Question: I had a doubt regarding parallel activities that occur in the system. How can we represent those in the diagram? Is there always a need of fork or the decision element can also be used?
Eg.: The user can choose among "Add Book" , "Search Book", "Search User" and "Update profile". So after the user logs in the system he can choose among the above operations.
Below is the image of my activity diagram.
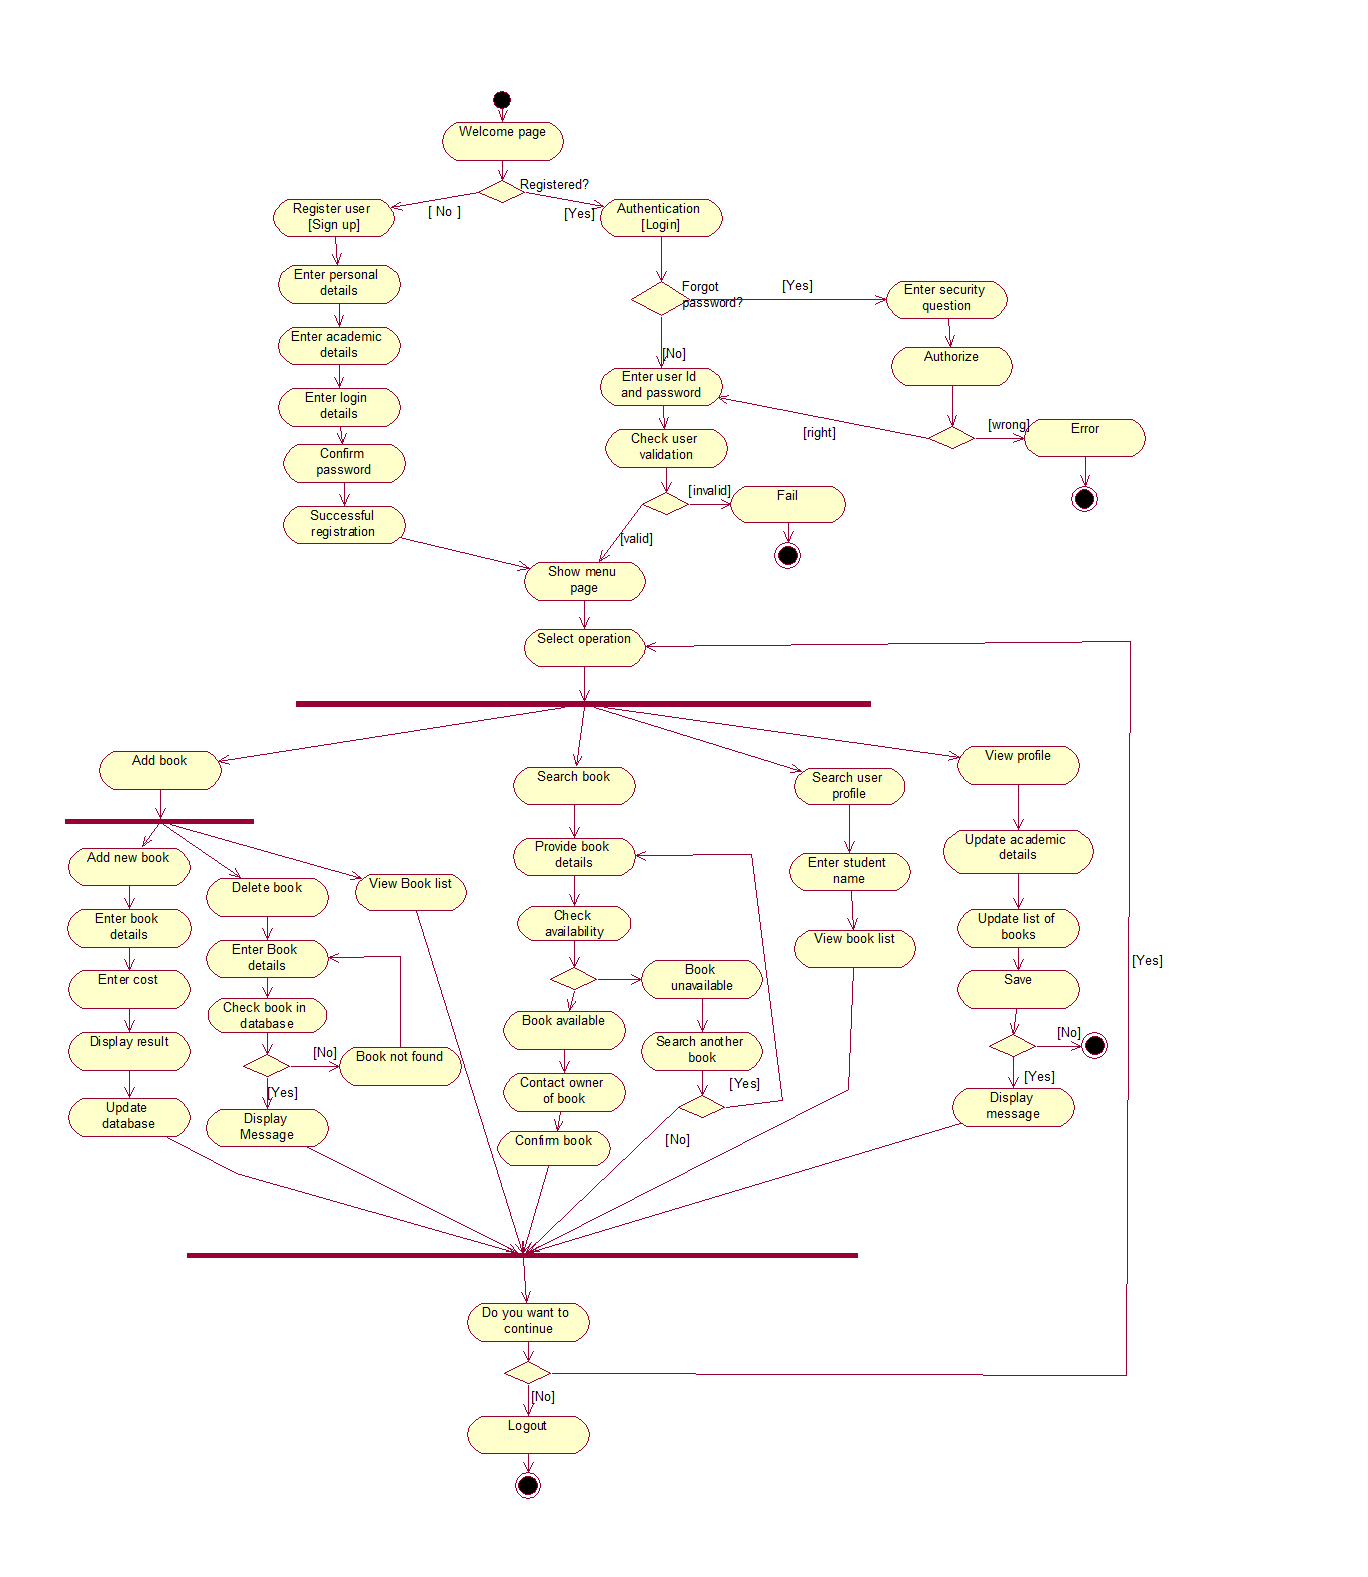
Answer: According to <URL> the
> .. is a control node that has one incoming edge and multiple outgoing edges and is used to split incoming flow into multiple flows..
and
> .. is a control node that accepts tokens on one or two incoming edges and selects one outgoing edge from flows..
In your case the 1 user will select and perform 1 of the possible actions and do it 1 at a time. The user will not use 2 or more mice or 2 or more browser tabs to use the application concurrently..